Interaction volume radius: 10 \u00c5
Interaction volume height: 30 \u00c5
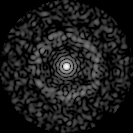
Disorder parameter: 0.8214